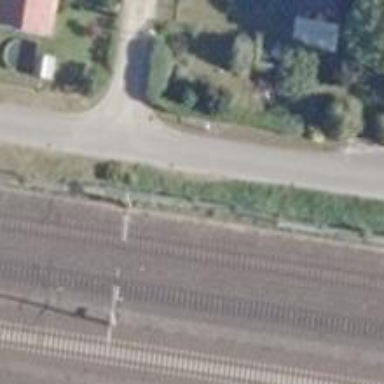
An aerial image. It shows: Milestone along the railway track with catenary mast.